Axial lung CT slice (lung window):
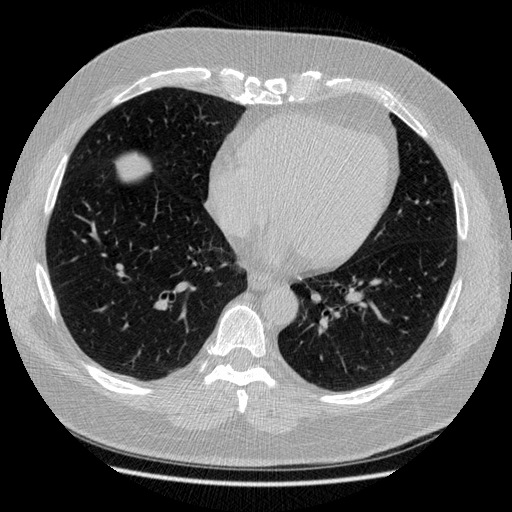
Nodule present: no